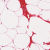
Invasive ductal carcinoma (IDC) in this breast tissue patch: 0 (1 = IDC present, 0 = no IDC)